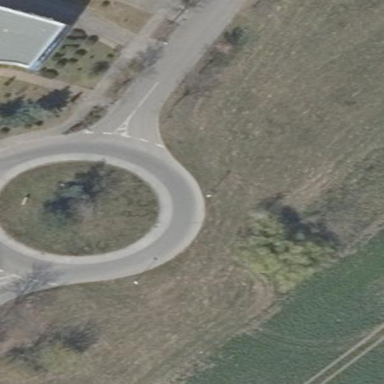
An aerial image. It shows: Unclassified asphalt road with roundabout junction.